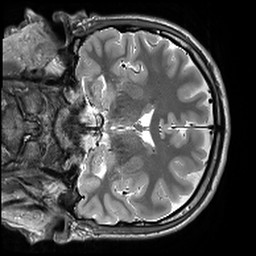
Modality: T2w
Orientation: coronal
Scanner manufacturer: siemens
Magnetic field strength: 3 T
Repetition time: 10.64 s
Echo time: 0.05 s